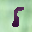
Label: 5